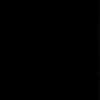
Label: dusty